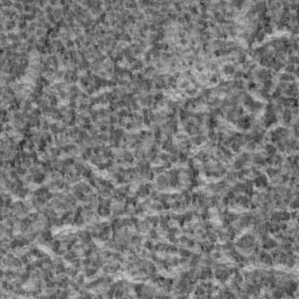
Label: frost